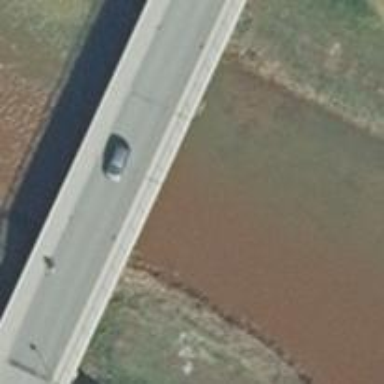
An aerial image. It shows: Man-made bridge.